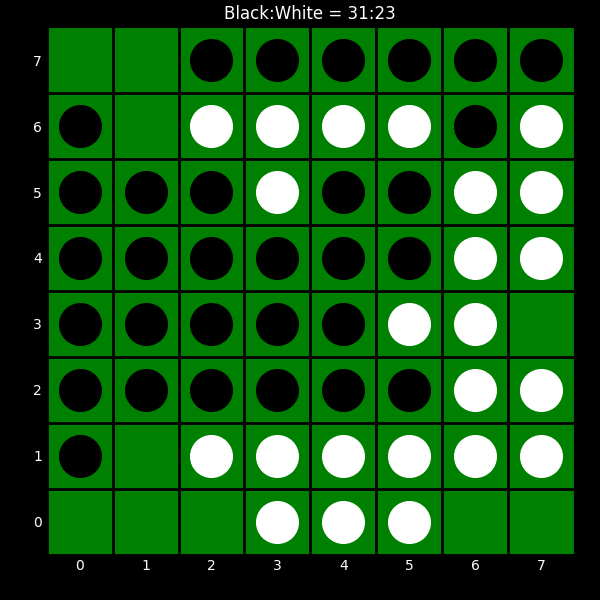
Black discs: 31
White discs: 23